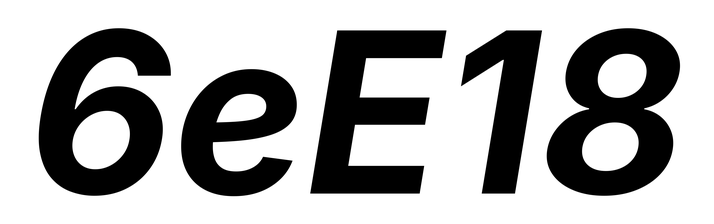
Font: Inter-Italic_Bold_Italic